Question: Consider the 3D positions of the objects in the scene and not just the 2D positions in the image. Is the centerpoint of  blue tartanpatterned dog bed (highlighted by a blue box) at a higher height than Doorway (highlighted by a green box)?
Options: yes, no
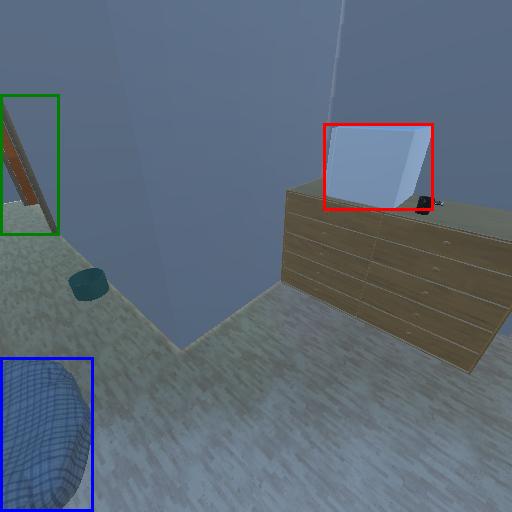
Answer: yes